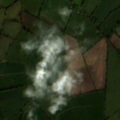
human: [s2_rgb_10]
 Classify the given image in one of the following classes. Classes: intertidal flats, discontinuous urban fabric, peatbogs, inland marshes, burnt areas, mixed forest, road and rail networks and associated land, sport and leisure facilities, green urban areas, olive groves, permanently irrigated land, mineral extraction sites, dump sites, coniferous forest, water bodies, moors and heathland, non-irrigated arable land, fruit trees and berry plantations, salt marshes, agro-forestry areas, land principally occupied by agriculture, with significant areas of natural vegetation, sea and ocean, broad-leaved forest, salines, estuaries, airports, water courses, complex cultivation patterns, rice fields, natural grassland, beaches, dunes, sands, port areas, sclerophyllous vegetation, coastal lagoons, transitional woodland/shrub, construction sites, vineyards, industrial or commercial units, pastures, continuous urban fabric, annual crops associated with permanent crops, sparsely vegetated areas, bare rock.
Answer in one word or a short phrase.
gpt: non-irrigated arable land, pastures